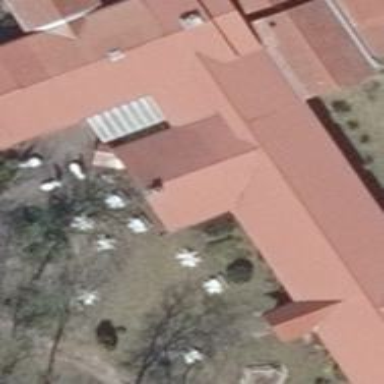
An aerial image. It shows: Guest house for tourism.